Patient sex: F
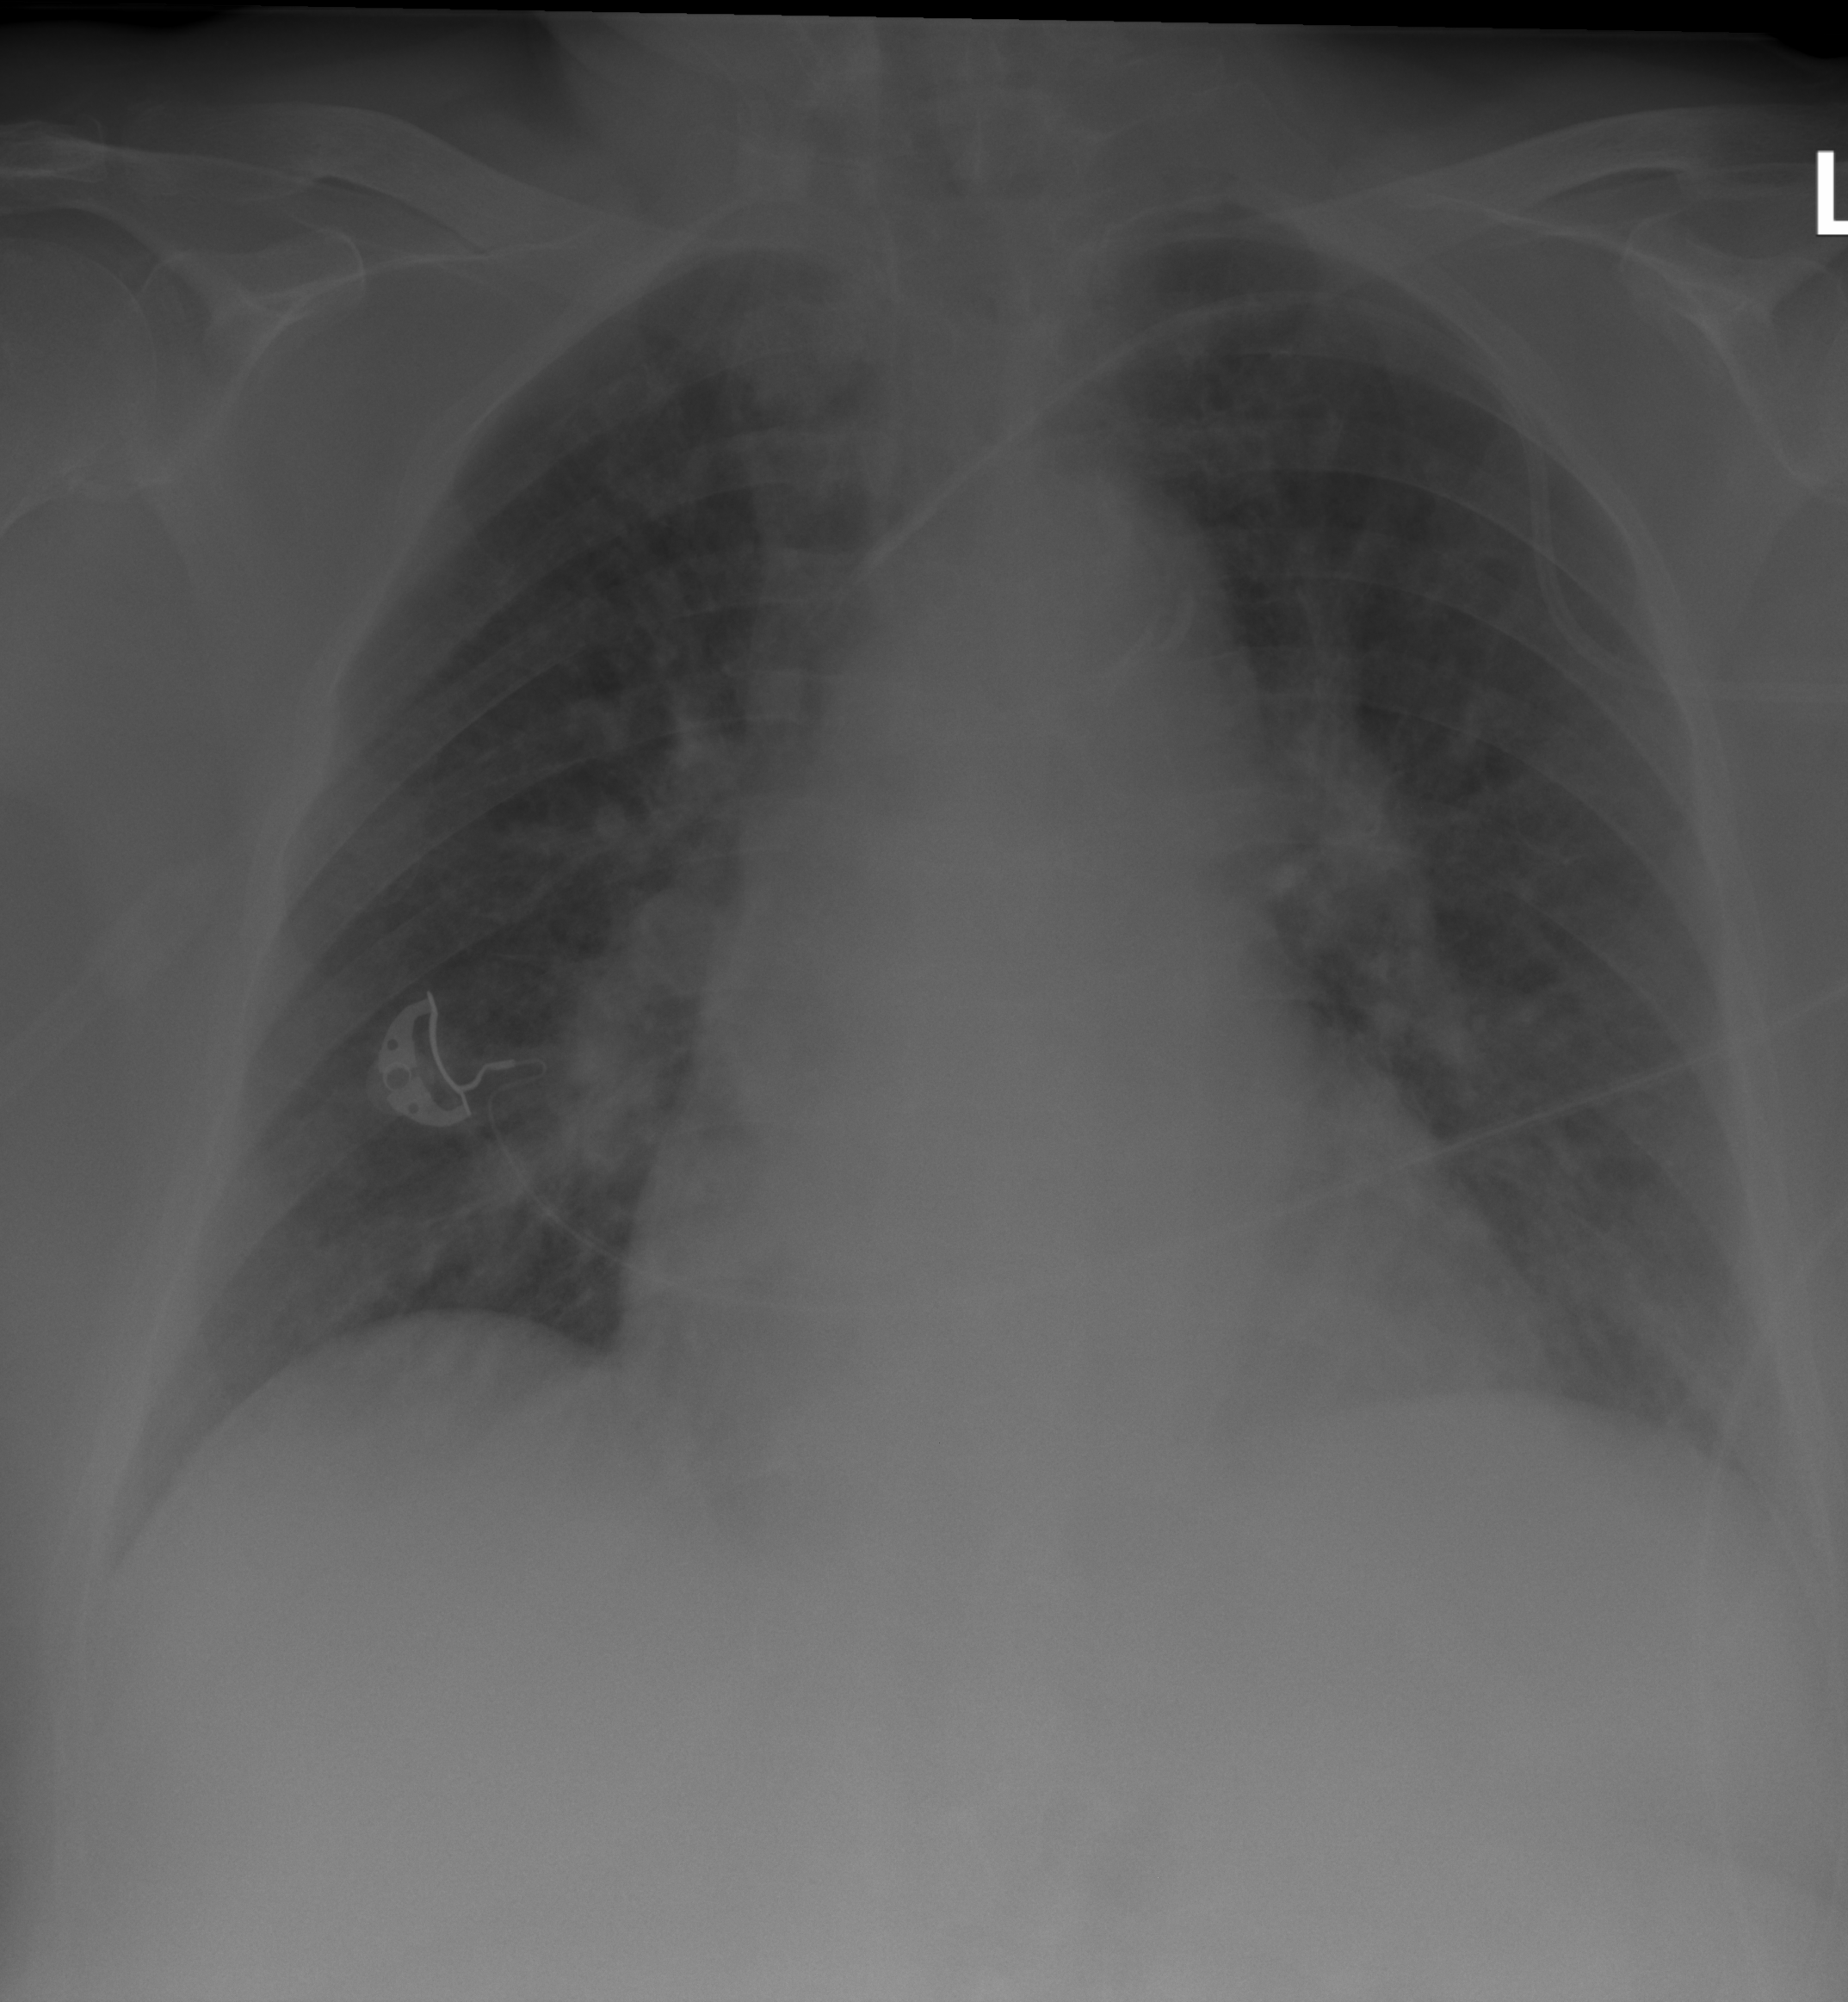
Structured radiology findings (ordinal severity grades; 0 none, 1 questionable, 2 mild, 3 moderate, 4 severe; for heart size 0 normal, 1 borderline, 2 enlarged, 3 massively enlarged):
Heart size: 1
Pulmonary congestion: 2
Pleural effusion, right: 0
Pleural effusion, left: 0
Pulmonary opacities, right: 0
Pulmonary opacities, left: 2
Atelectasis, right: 2
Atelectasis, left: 2